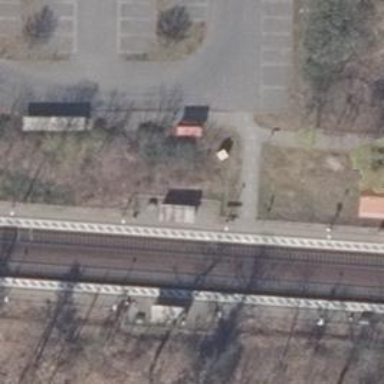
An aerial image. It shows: Platform edge at railway station.